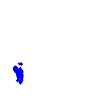
Particle: electron